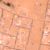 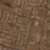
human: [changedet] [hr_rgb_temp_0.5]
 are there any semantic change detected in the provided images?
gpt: Many buildings have been added in the housing development.